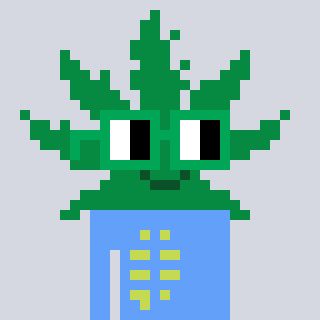
a pixel art character with square green glasses, a weed-shaped head and a blue-colored body on a cool background